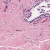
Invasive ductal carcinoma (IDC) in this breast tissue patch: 0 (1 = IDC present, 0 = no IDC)